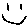
Label: smiley face